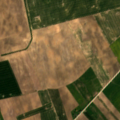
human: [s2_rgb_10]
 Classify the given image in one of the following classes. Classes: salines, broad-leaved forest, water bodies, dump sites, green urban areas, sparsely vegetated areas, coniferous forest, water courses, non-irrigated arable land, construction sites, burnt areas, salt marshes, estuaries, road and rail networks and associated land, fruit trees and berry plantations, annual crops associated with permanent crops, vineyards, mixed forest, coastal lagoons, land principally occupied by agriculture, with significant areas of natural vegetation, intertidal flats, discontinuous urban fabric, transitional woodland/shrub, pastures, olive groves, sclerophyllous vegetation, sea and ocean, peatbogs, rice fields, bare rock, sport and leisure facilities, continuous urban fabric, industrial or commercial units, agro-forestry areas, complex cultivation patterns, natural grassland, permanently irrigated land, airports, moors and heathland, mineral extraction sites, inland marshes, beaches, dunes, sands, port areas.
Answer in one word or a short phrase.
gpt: non-irrigated arable land, complex cultivation patterns